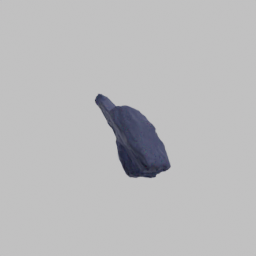
Label: nature